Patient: sex F, age 69
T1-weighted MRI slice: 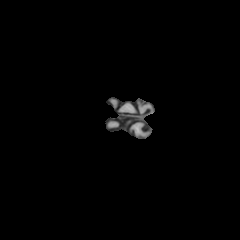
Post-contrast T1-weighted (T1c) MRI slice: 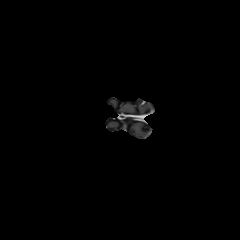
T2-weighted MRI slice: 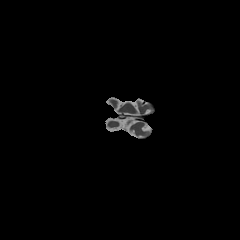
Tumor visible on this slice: no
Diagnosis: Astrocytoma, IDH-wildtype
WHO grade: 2